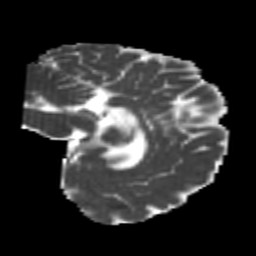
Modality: MD
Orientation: sagittal
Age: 22
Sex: female
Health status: healthy
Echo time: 0.074 s